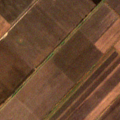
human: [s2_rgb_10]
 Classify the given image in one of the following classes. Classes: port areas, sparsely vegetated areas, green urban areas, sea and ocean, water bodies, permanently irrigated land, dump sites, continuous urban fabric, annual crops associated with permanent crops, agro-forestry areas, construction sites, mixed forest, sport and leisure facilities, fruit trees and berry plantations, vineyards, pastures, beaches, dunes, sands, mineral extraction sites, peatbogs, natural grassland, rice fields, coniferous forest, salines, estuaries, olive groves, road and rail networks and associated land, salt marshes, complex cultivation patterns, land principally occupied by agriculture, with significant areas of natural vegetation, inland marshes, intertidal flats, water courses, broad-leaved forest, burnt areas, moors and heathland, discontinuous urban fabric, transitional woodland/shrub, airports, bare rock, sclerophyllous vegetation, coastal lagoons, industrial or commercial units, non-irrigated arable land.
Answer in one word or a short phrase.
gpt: non-irrigated arable land